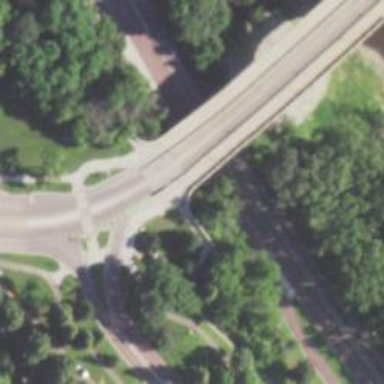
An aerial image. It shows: Tertiary road with bridge.